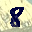
Label: 8